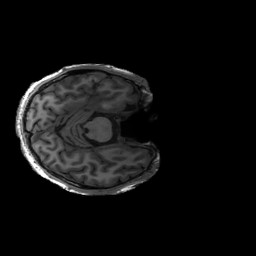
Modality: T1w
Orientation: axial
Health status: ill
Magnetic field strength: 3 T